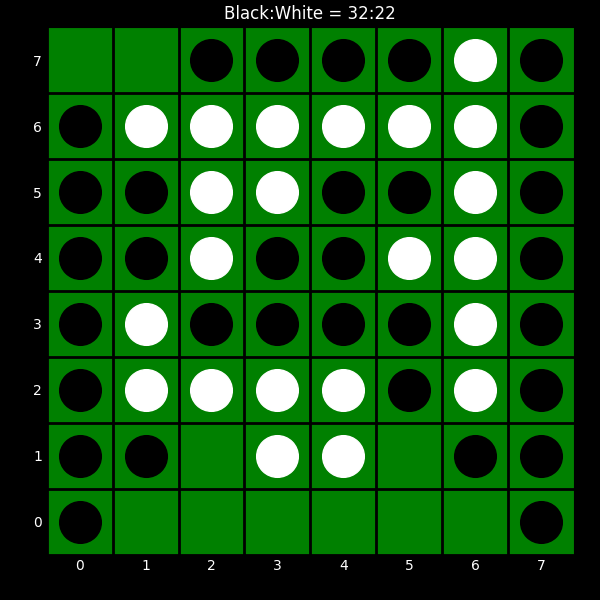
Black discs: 32
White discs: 22